Chest X-ray:
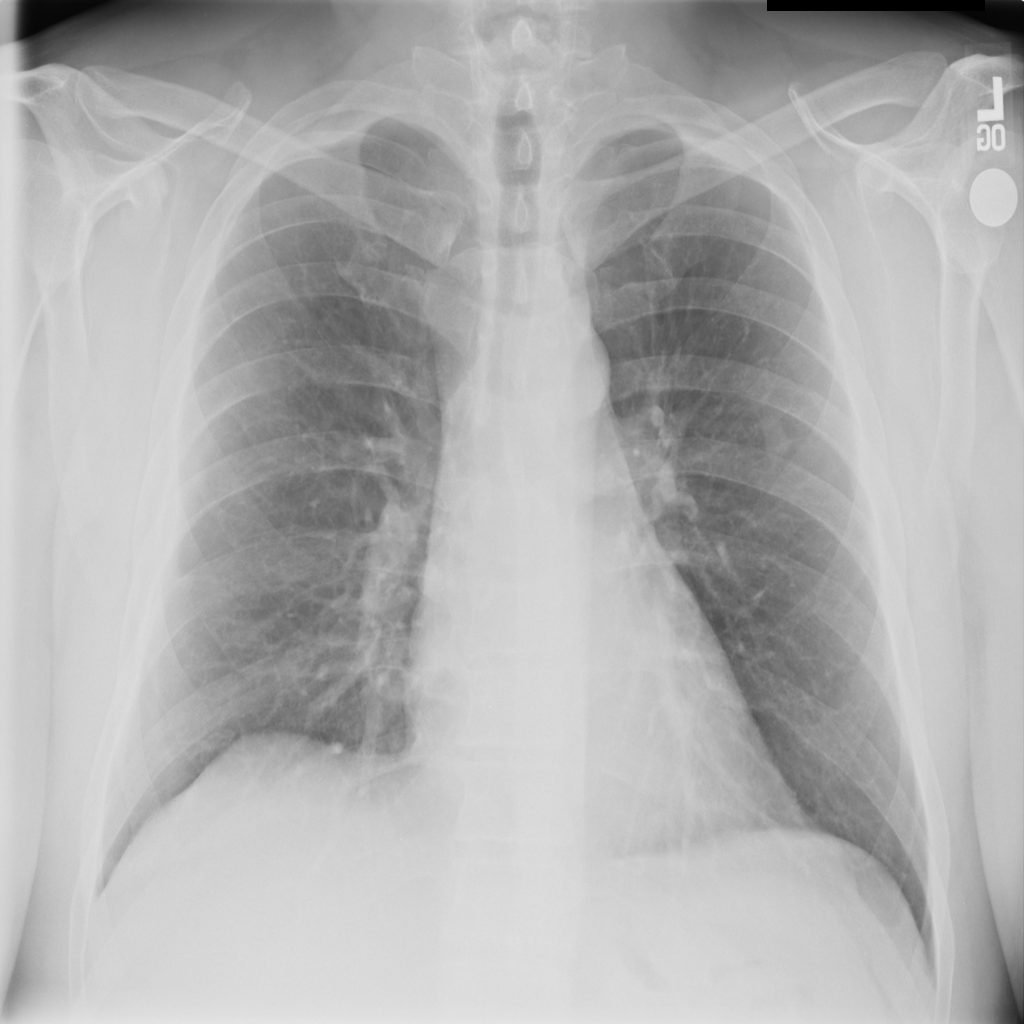
Findings: Nodule
No abnormal finding: no